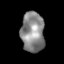
Tissue: lung
Cell type: Epithelial cells
Senescence score: 0.1987
Nuclear area (px): 917
Mean DAPI intensity: 136.429